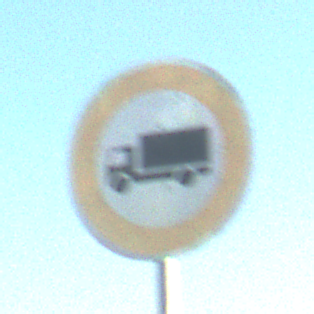
Verkehrszeichen: VerbotFuerKraftfahrzeugeUeberDreiKommaFuenfTonnen
Umgebung: Outdoor, Beach
Tageszeit: SunriseSunset
Wetter: Clear
Licht: Natural
Jahreszeit: NotSpecified
Kontrast: HighContrast